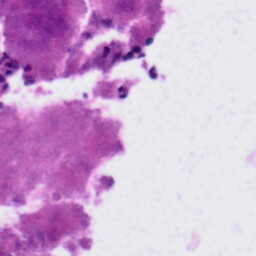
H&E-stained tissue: Tonsil